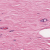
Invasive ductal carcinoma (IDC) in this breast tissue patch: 0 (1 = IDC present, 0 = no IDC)